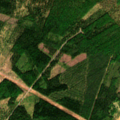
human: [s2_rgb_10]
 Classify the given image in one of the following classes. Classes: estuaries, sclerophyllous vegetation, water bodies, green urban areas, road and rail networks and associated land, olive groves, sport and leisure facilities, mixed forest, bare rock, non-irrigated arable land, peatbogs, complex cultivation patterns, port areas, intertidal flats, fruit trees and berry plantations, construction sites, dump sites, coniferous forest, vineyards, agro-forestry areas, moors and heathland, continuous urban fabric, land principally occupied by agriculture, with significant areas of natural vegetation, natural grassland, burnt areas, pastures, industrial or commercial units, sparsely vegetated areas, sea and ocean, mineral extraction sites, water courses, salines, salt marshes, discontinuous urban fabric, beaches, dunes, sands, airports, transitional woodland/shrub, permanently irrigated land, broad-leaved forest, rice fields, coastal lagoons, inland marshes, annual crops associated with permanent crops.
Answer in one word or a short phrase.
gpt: broad-leaved forest, coniferous forest, mixed forest, transitional woodland/shrub